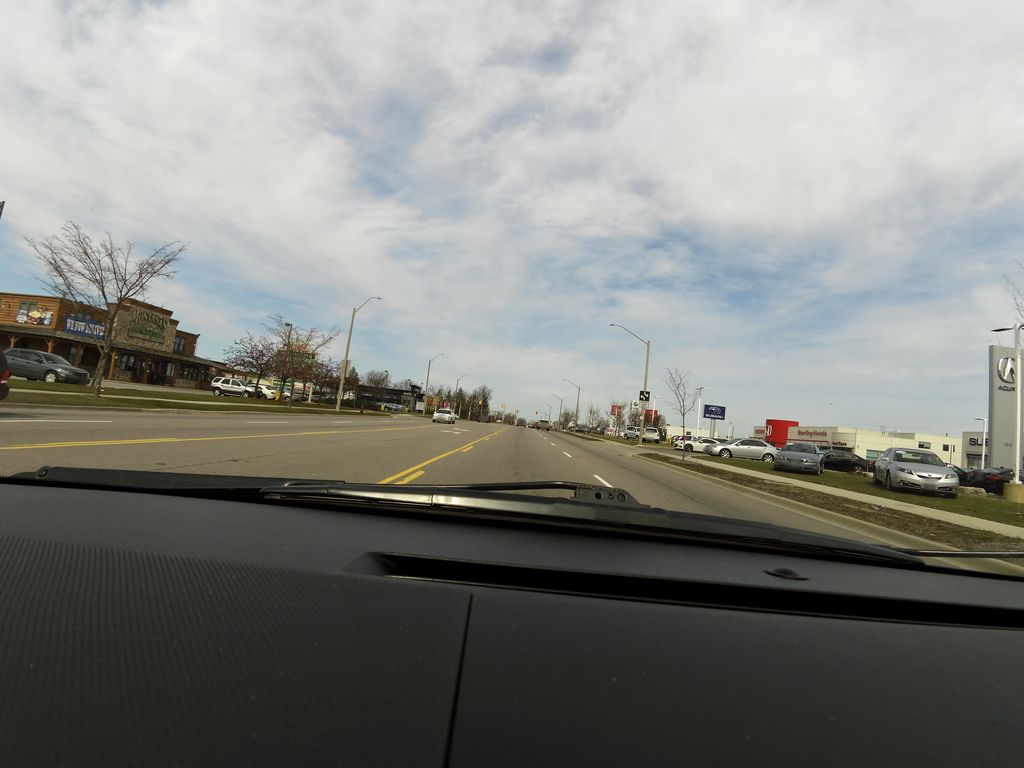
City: hamilton